Aerial crown-view tile of a tropical tree (Barro Colorado Island, Panama), acquired 20250616:
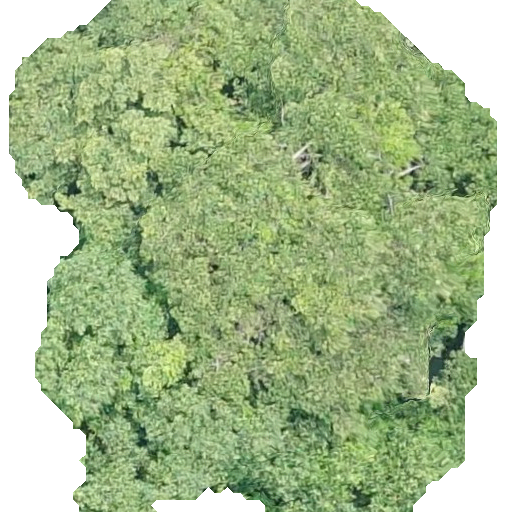
Species: Sterculia apetala
GBIF accepted scientific name: Sterculia apetala
Crown area: 319.292 m²